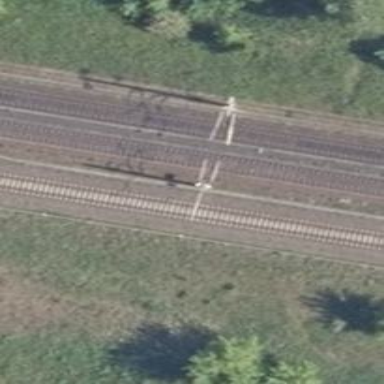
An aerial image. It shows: Milestone along the railway with catenary mast.